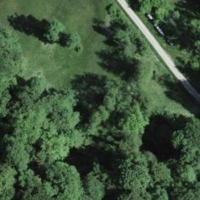
EUNIS habitat code: 41
Species observed at this site:
Allium ursinum